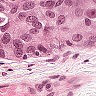
Metastatic tissue present: yes